Question: I'm beginner with Java/Android and Parse. Today i need your help . I don't know what i'm doing wrong. Look to my picture

My .jar file is in "Lib" , but i'm receiving the red lines in my project.
Also ,how can you see in Parse.initialize seems that this is not recognized.
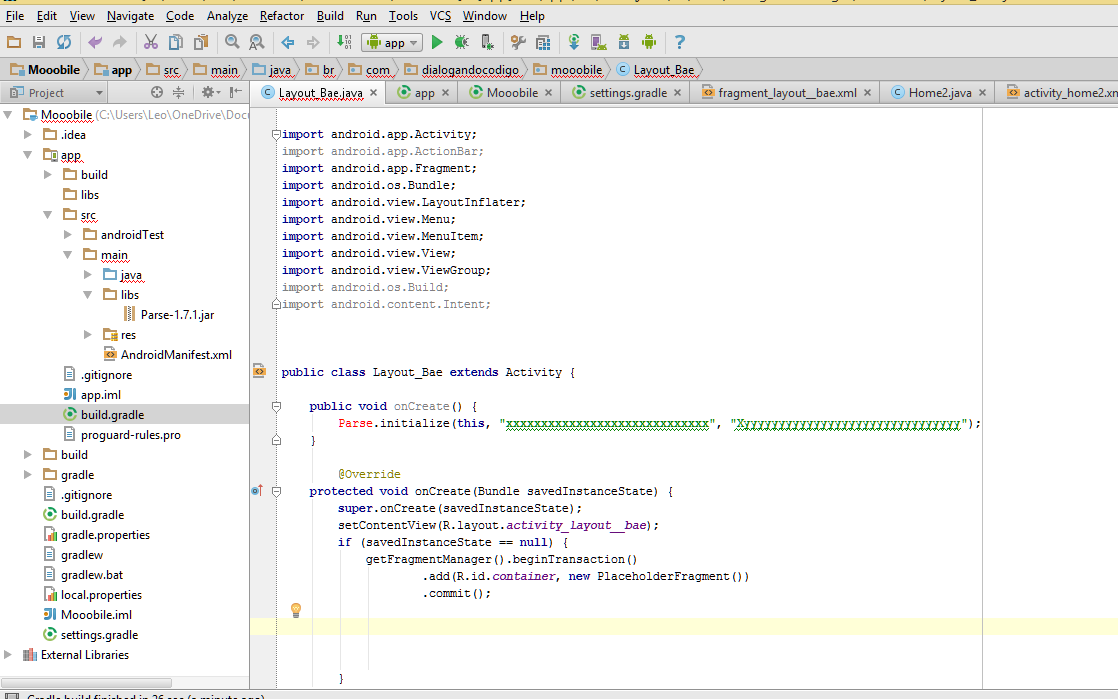
Answer: you should import classes
add this import statement to your codes
'''
import com.parse.Parse;
'''
and import every class you need
you can also import all classes
'''
import com.parse.blablabla.....;
'''
and if you have added '.jar' files you can fix imports in android studio .<URL>
follow these steps
'1)' add parse libs to your project.
'2)'clean your project
'3)' add import statement
'''
import com.parse.Parse;
'''
you can see i have no error after i did those steps
this is my project no errors